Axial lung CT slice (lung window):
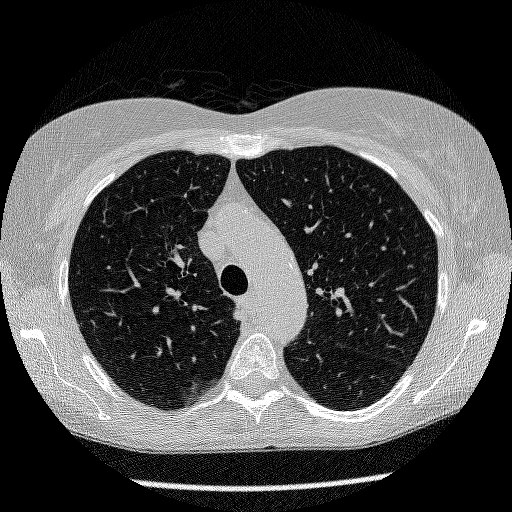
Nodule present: no